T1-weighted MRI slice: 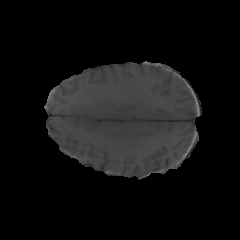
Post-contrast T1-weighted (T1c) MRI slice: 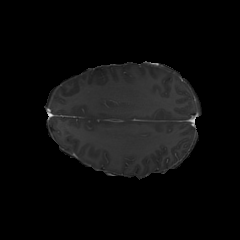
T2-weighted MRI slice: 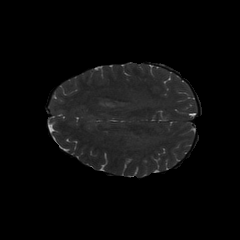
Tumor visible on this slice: yes